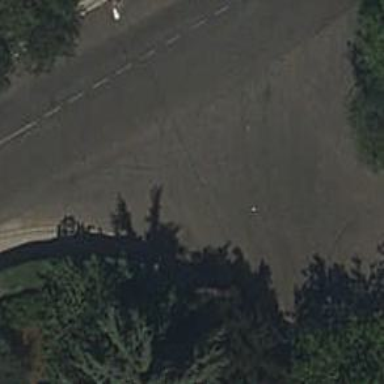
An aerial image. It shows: Smooth asphalt road in residential area.